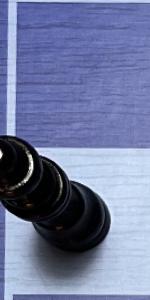
Label: Queen_Black